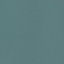
Land use / land cover class: SeaLake